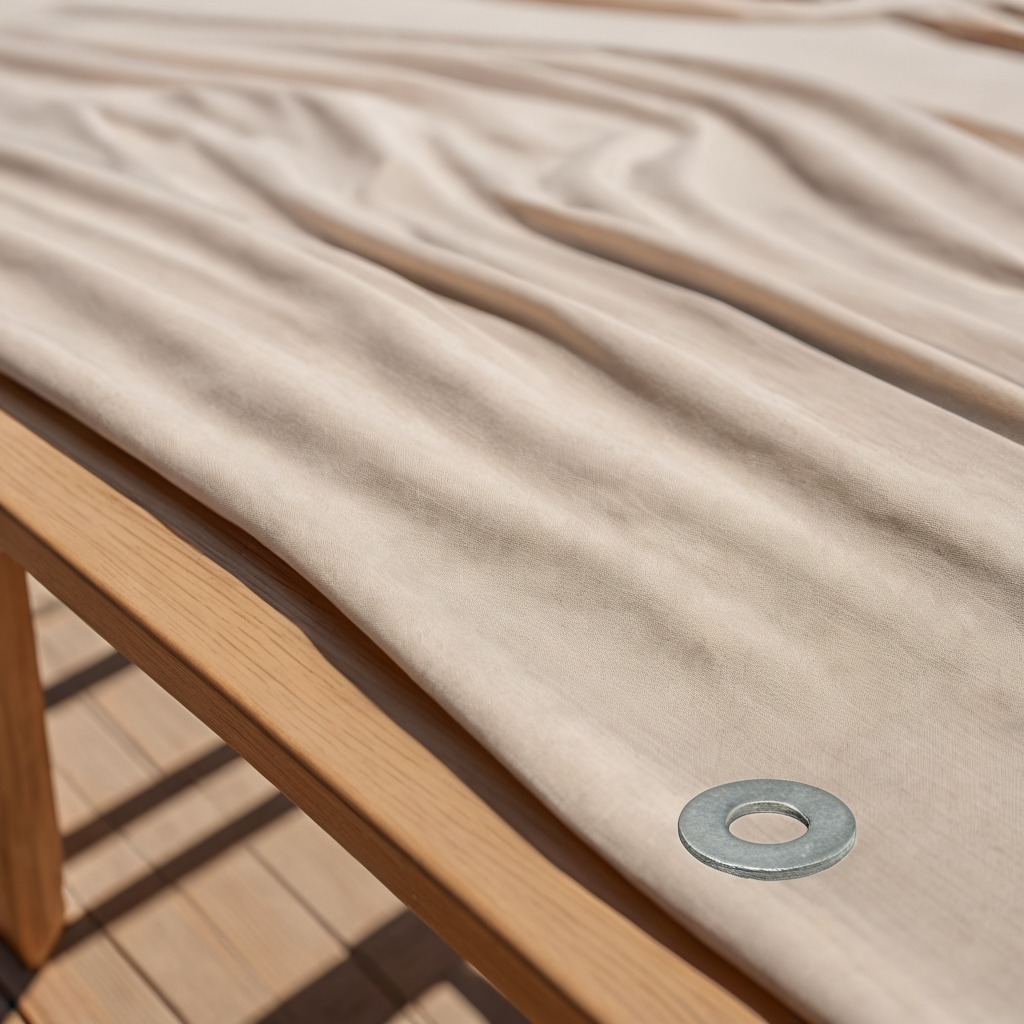
A flat metal washer lying on the wooden table.